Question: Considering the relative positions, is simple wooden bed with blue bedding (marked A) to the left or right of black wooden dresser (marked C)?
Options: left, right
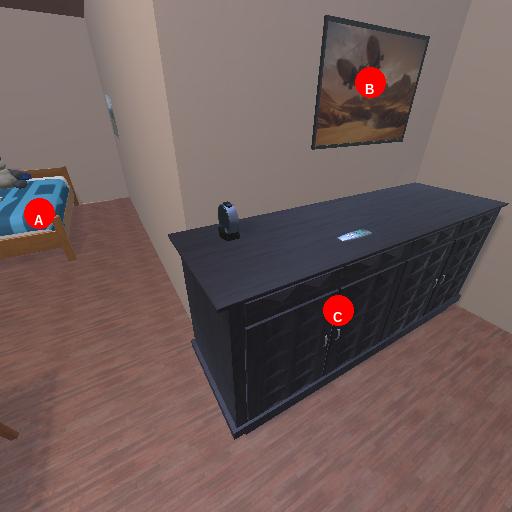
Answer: left